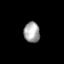
Tissue: skin
Cell type: Epithelial cells
Senescence score: 0.2779
Nuclear area (px): 323
Mean DAPI intensity: 163.536